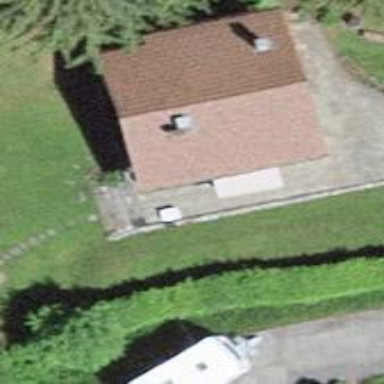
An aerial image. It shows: Simple house.